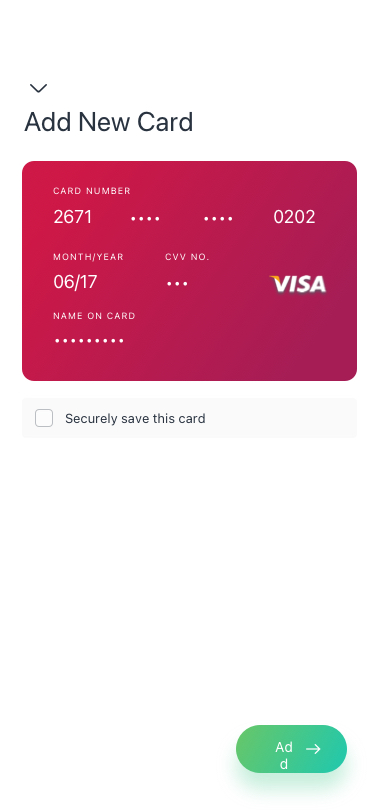
Text in this UI design:
Add New Card
MONTH/YEAR
Card Number
Name On Card
CVV NO.
•••
•••••••••
06/17
2671
••••
••••
0202
Securely save this card
Add